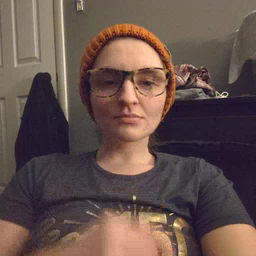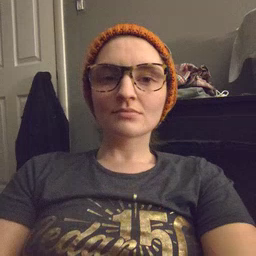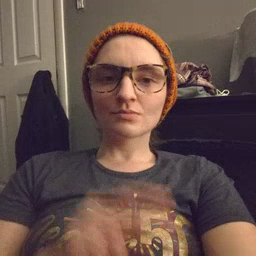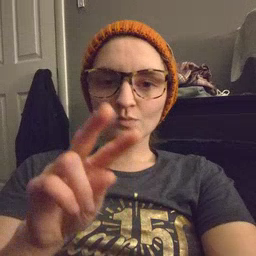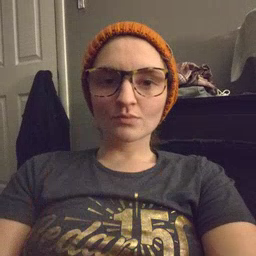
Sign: look